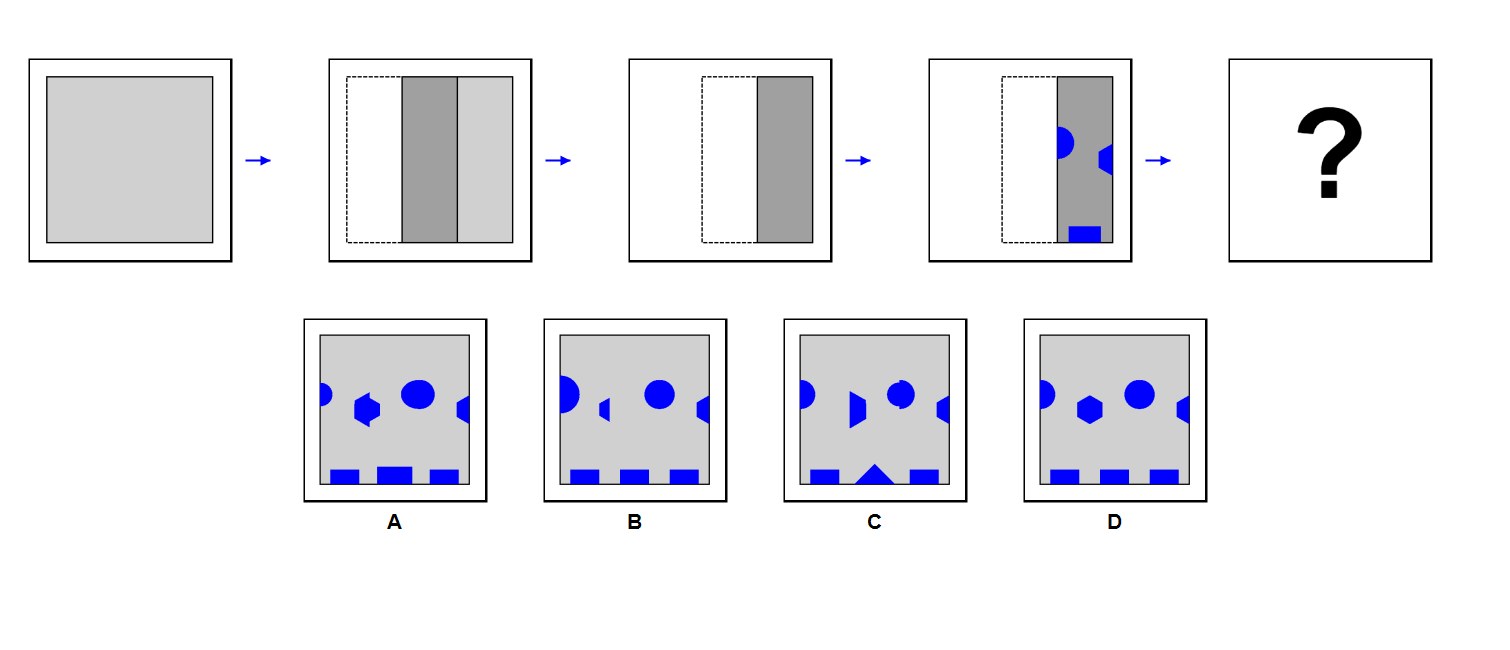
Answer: D